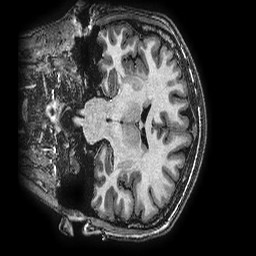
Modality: T1w
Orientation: coronal
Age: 23
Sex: female
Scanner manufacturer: ge
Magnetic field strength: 3 T
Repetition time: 0.008028 s
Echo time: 0.003632 s